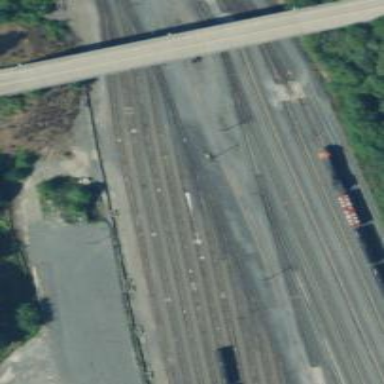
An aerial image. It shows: Railway yard.